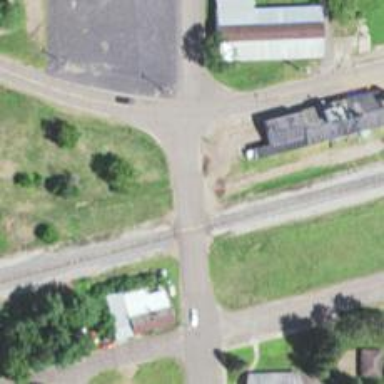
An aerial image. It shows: Level crossing along the railway.